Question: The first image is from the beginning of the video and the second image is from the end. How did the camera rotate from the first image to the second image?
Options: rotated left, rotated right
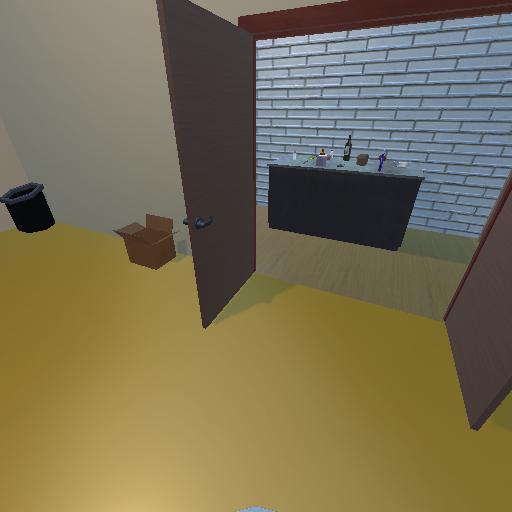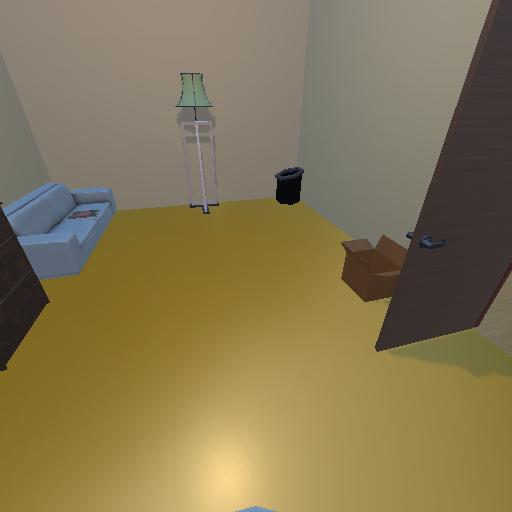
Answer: rotated left